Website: home-depot
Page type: review-order
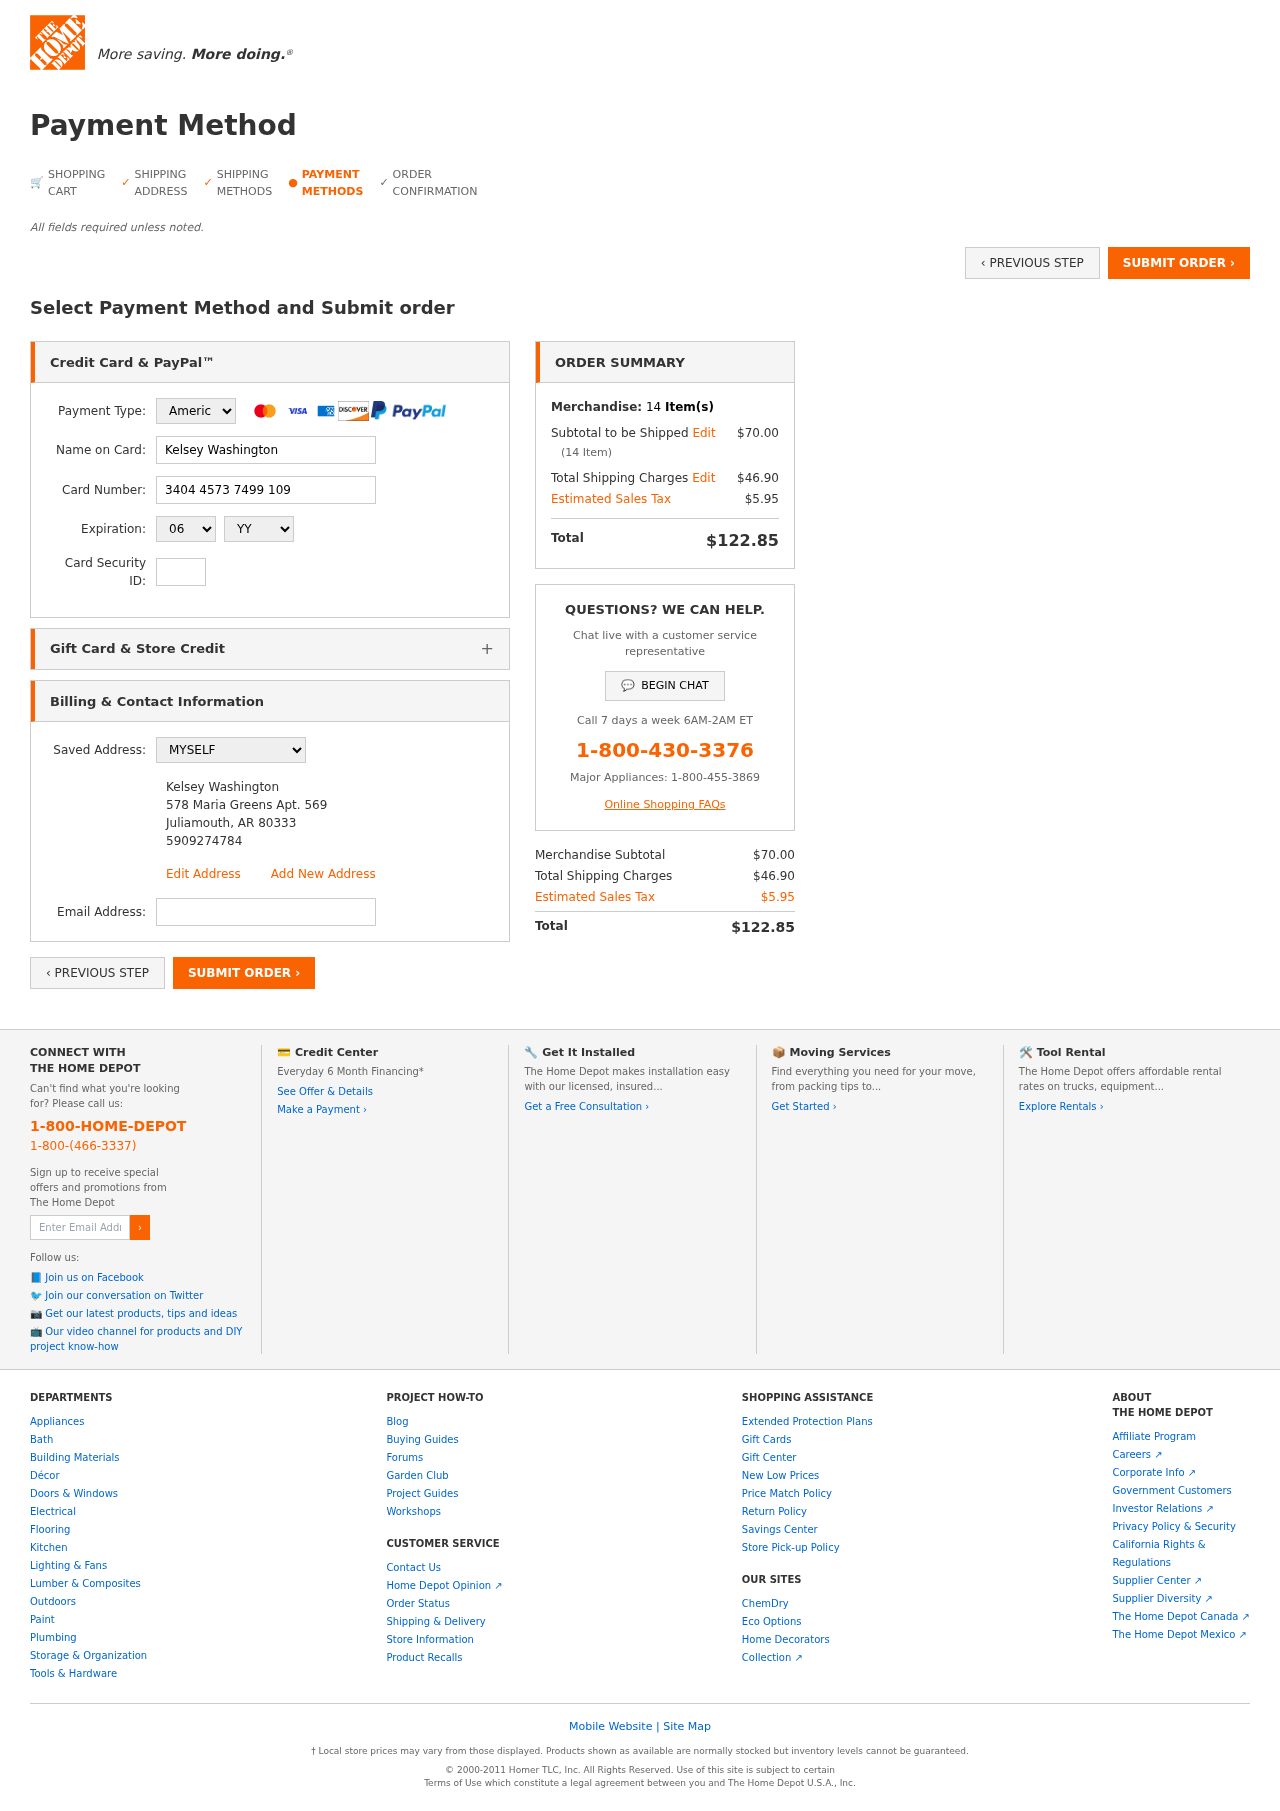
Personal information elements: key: PII_CARD_CVV
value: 2435
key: PII_CARD_EXPIRY_MONTH
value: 06
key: PII_CARD_EXPIRY_YEAR
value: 26
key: PII_CARD_NUMBER
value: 3404 4573 7499 109
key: PII_CARD_TYPE
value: American Express
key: PII_EMAIL
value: kelseywashington@yahoo.com
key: PII_FULLNAME
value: Kelsey Washington
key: PII_FULLNAME2
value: Kelsey Washington
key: PII_STREET2
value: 578 Maria Greens Apt. 569
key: PII_CITY2
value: Juliamouth
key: PII_STATE_ABBR2
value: AR
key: PII_POSTCODE2
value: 80333
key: PII_PHONE2
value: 5909274784
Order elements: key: ORDER_NUM_ITEMS
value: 14
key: ORDER_SUBTOTAL
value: $70.00
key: ORDER_NUM_ITEMS2
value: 14
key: ORDER_SHIPPING_COST
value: $46.90
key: ORDER_TAX
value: $5.95
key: ORDER_TOTAL
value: $122.85
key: ORDER_SUBTOTAL2
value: $70.00
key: ORDER_SHIPPING_COST2
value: $46.90
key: ORDER_TAX2
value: $5.95
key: ORDER_TOTAL2
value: $122.85